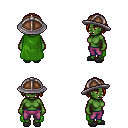
a pixel art fantasy rpg character, female body template, orc, green skin, green cape, magenta pants, dark blonde bangs hairstyle, chain helm, gray slippers, four views (front, back, left, right), 2x2 character sprite sheet, small pixel art, hard edges, no anti-aliasing